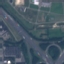
Land use / land cover class: Highway